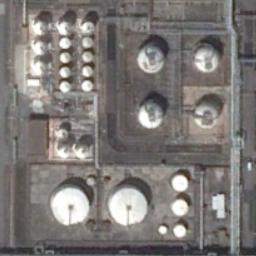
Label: storage_tank